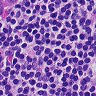
Metastatic tissue present: no